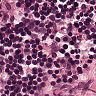
Metastatic tissue present: no